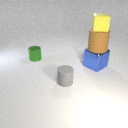
small green metal cylinder behind large blue metal cube